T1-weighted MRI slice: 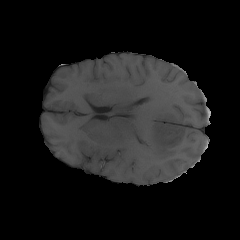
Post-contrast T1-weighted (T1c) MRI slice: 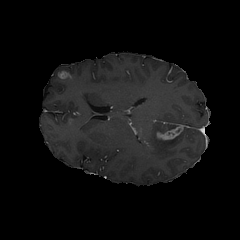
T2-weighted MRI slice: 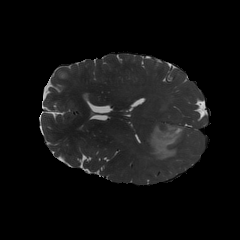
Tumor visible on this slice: yes